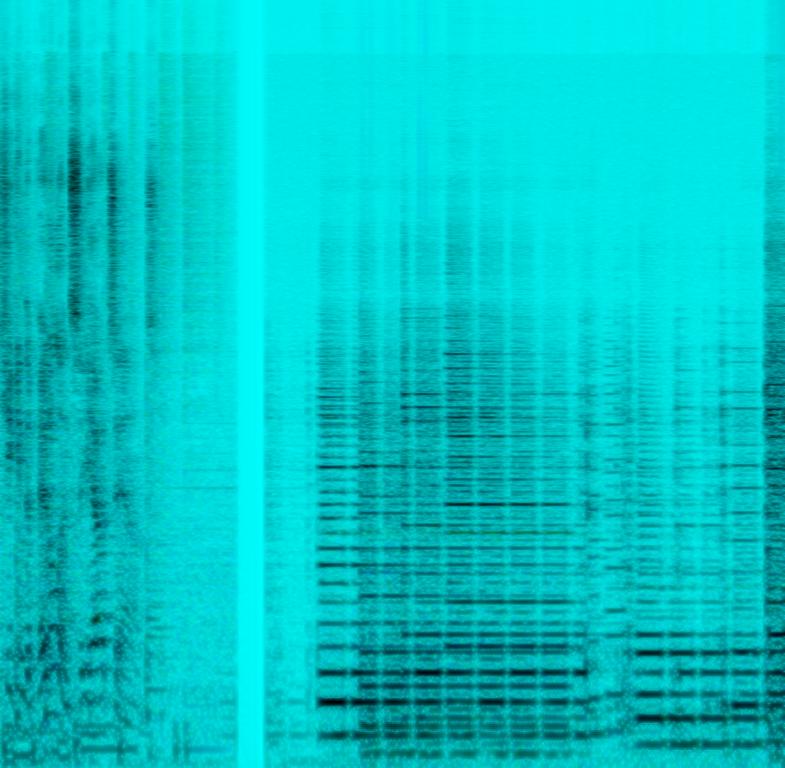
solo overdriven electric guitar playing arpeggios slowly through a tremolo effect. roots rock feel.